Interaction volume radius: 10 \u00c5
Interaction volume height: 15 \u00c5
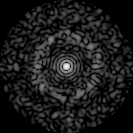
Disorder parameter: 0.8373